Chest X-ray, AP view. Patient: 57 years old, sex M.
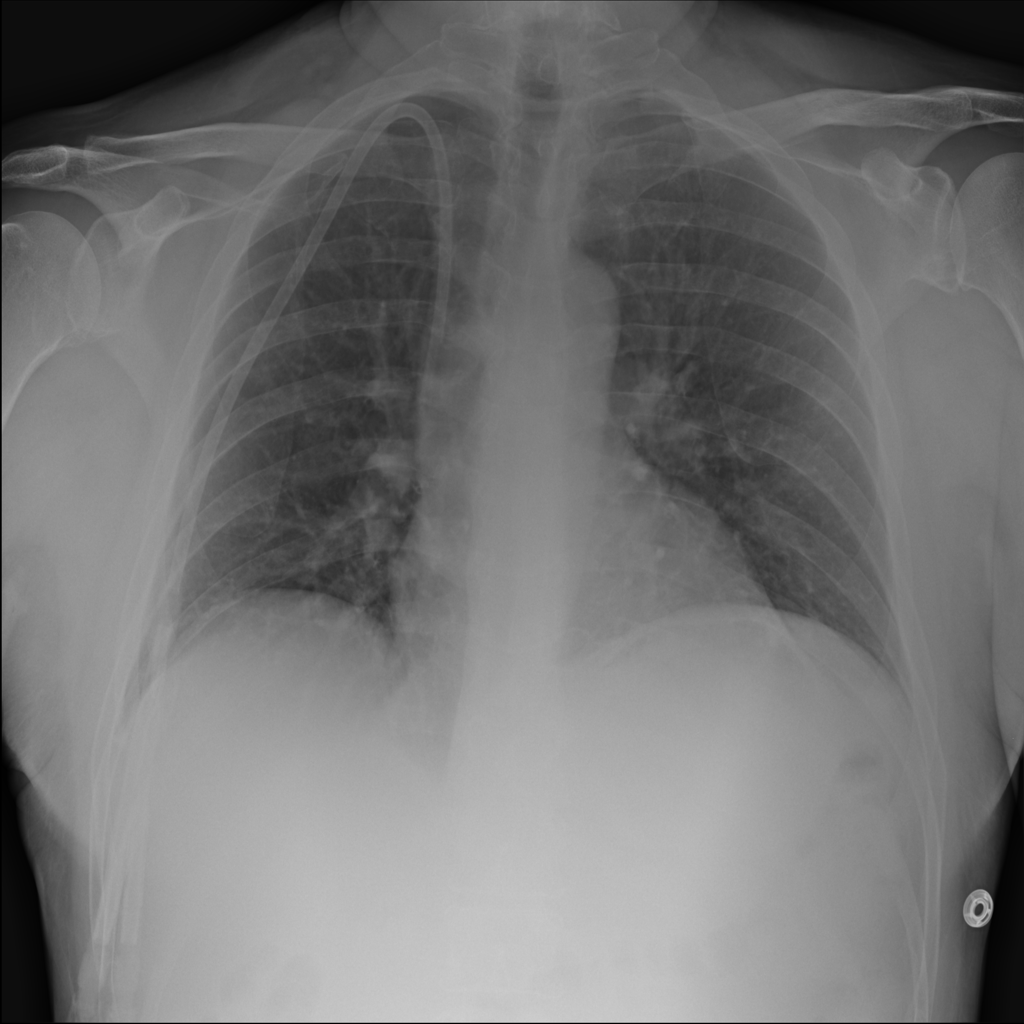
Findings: No Finding